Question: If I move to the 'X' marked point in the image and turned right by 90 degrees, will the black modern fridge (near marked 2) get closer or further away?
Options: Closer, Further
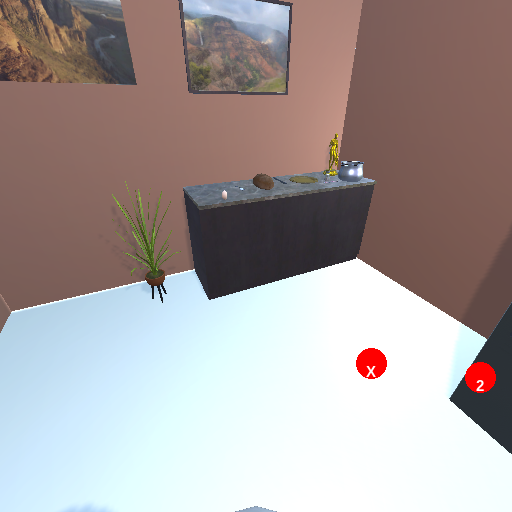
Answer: Closer